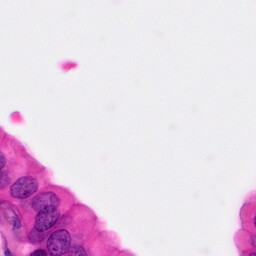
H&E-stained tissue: Pancreatic